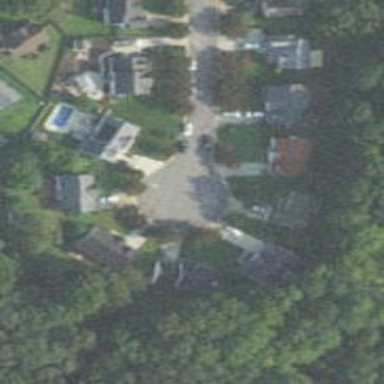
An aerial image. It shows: Turning circle on the road.